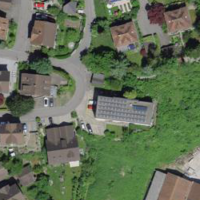
EUNIS habitat code: 54
Species observed at this site:
Prunella vulgaris